Question: Hi I have installed the latest version of 'marionette-rails' and 'rails-backbone' for my web app but am having issues in creating a new marrionette instance.
This is what I did in my web console
'''
App = new Marionette.Application()
'''
After which I see this error
'''
TypeError: this.listenTo is not a function
'''

Has this got to do with the versioning of marionette or backbone?
How do I get around this so that I can create an instance of marionette?
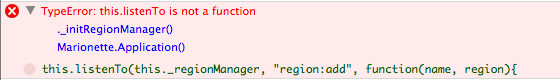
Answer: I realize that the issue was due to a old version of rails-backbone. I did a gem update to get the latest version of rails-backbone which did the job